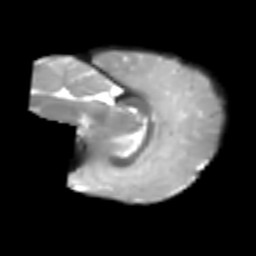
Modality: T2w
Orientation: sagittal
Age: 6
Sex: female
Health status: healthy